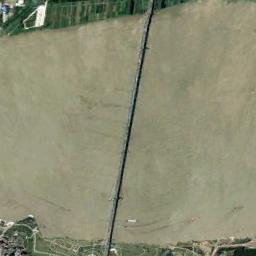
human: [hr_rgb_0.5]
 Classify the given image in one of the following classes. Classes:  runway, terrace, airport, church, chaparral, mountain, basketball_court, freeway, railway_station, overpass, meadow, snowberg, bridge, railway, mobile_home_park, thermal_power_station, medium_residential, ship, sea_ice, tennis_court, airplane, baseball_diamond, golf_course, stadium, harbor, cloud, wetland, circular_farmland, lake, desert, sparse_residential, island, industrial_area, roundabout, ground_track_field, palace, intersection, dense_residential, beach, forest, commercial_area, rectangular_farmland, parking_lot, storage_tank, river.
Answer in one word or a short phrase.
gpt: bridge